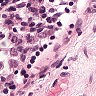
Metastatic tissue present: no